Interaction volume radius: 10 \u00c5
Interaction volume height: 20 \u00c5
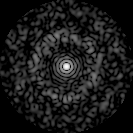
Disorder parameter: 0.836